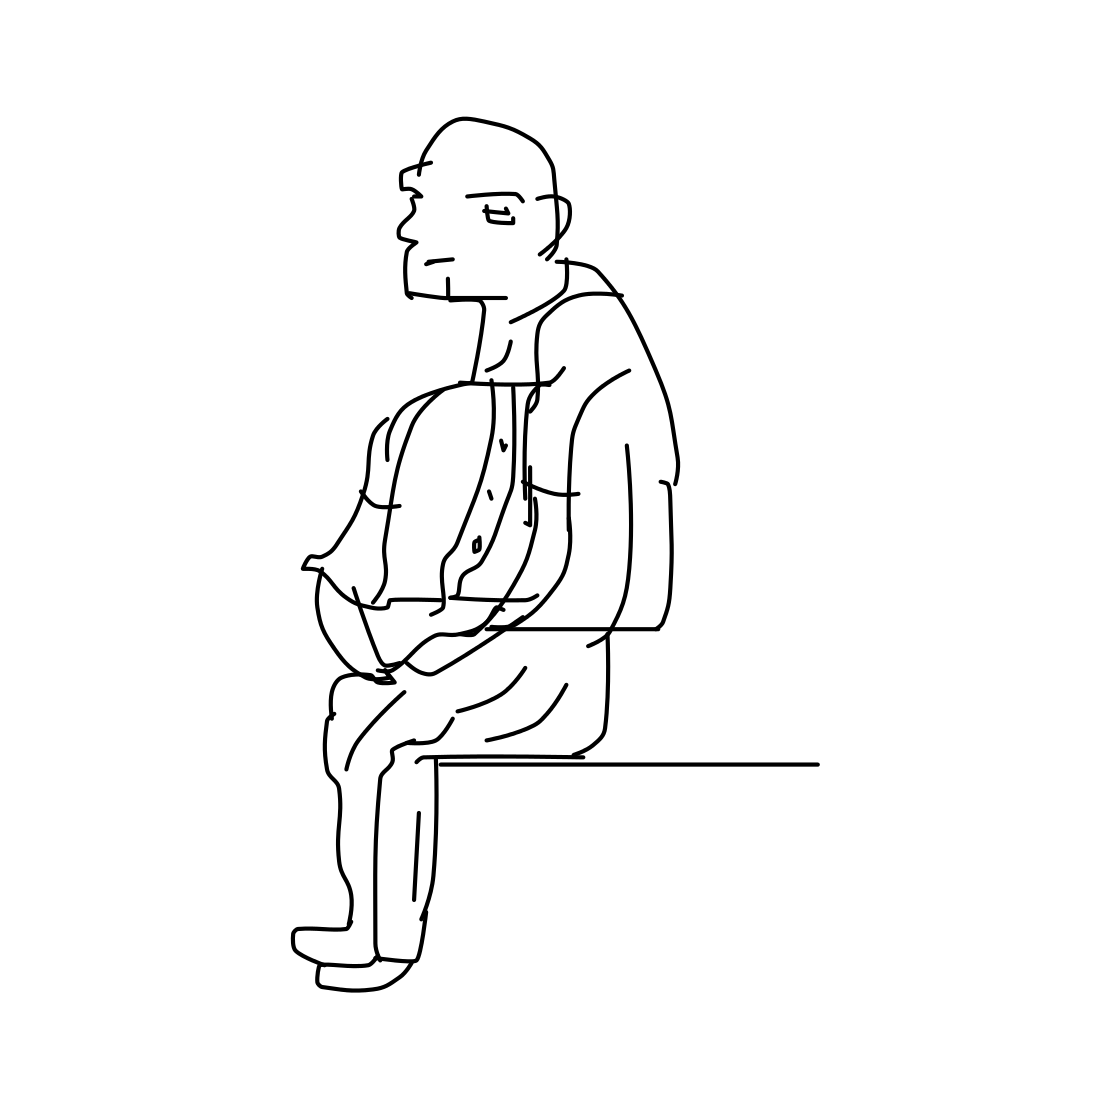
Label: person sitting